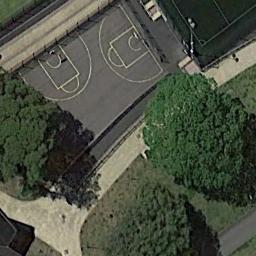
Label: basketball_court